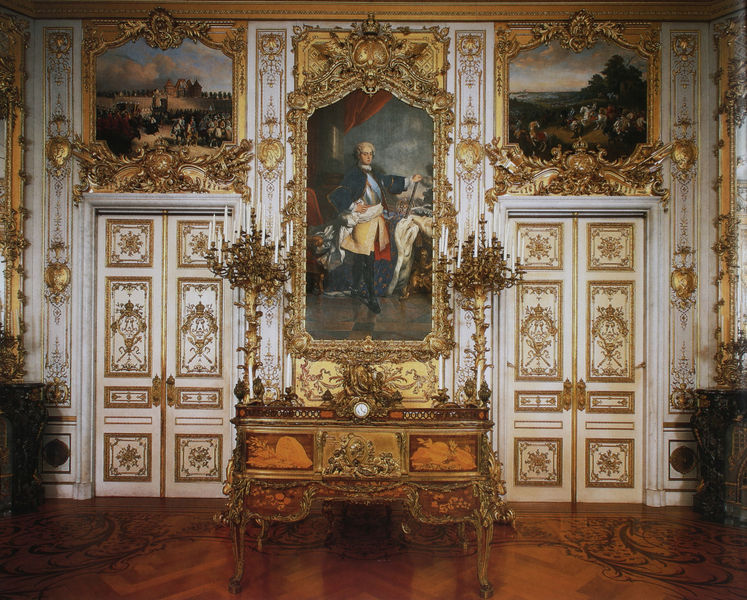
Titel: Arbeitszimmer Ludwigs II. im Schloss Herrenchiemsee
Künstler: Georg Dollmann
Standort: Herrenchiemsee
Institution: Schloss Herrenchiemsee
Schlagwörter: blau, gemälde, mann, weiß, landschaft, braun, frankreich, hell, holz, raum, tisch, tür, zimmer, rot, schloss, ornament, wand, barock, rahmen, bild, bildnis, innenraum, möbel, portrait, boden, gold, interieur, adel, rokkoko, rokoko, pferd, schärpe, bilder, kommode, schreibtisch, türen, fußboden, parkett, saal, könig, salon, ornamente, verzierung, uhr, flügeltür, kerzen, kronleuchter, leuchter, stuck, tor, foto, fotografie, münchen, herrscher, altar, photo, kerzenhalter, kerzenleuchter, residenz, fresken, adelig, fresko, golden, prunk, porträit, verzierungen, kandelaber, ludwig, verziehrung, supraporte, prunkvoll, herrenchiemsee, überladen, innnenraum, rokokoo, residez